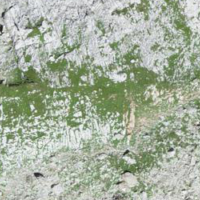
EUNIS habitat code: 48
Species observed at this site:
Gentiana bavarica